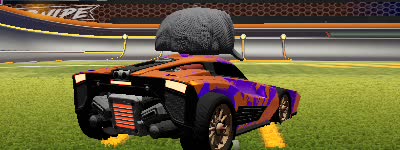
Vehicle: breakout